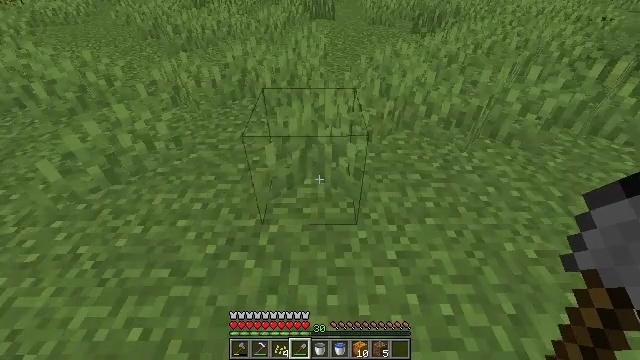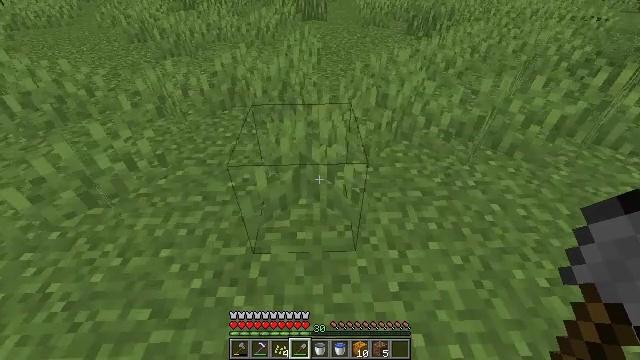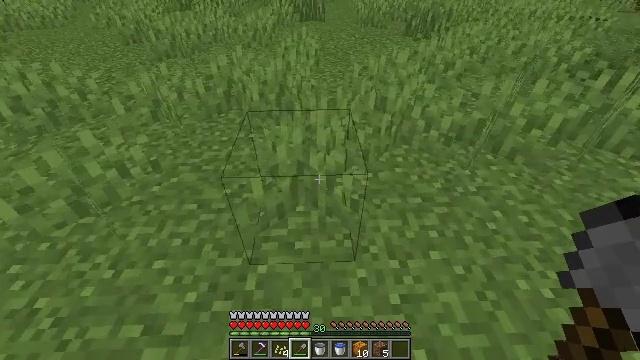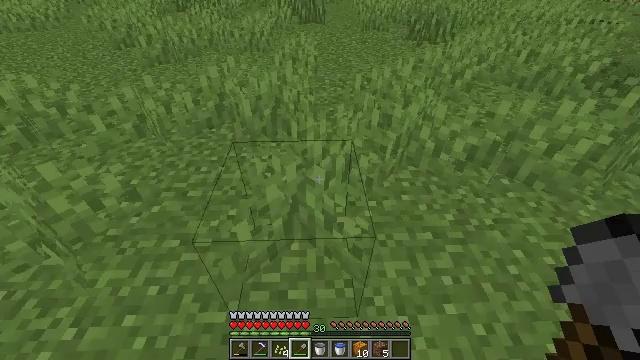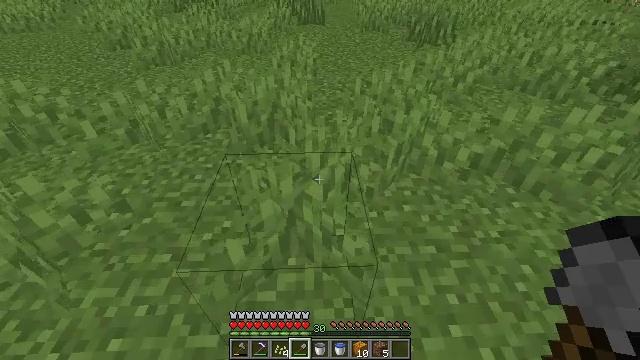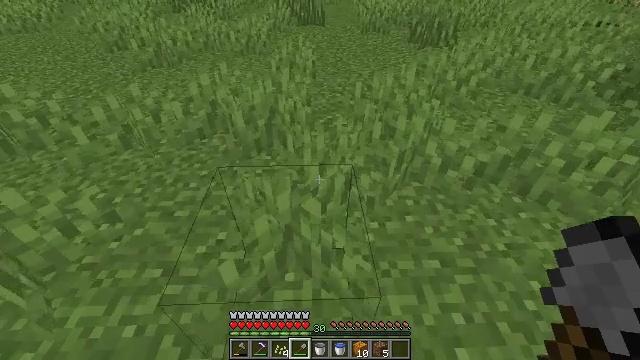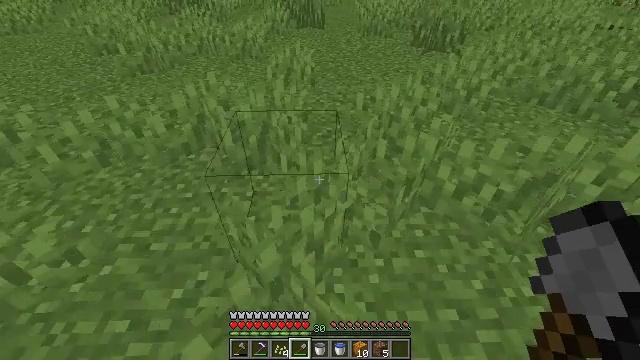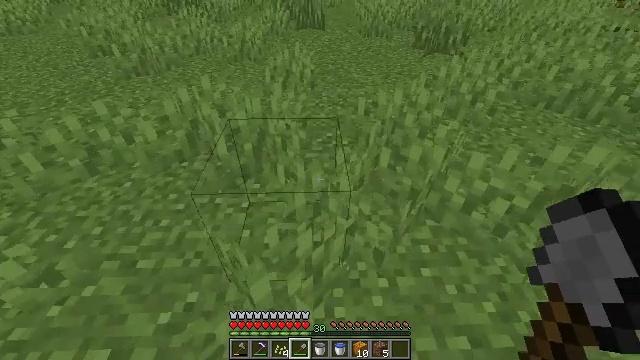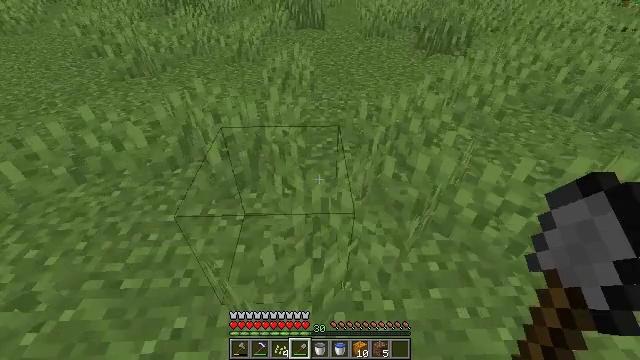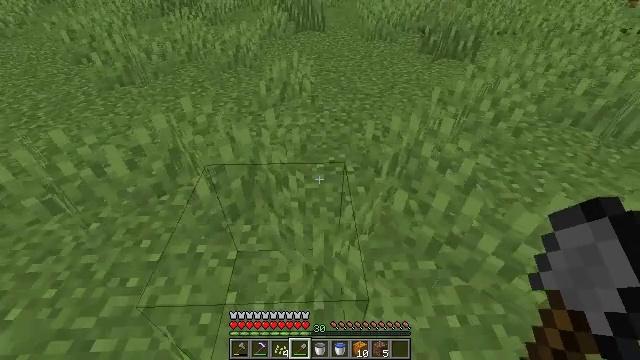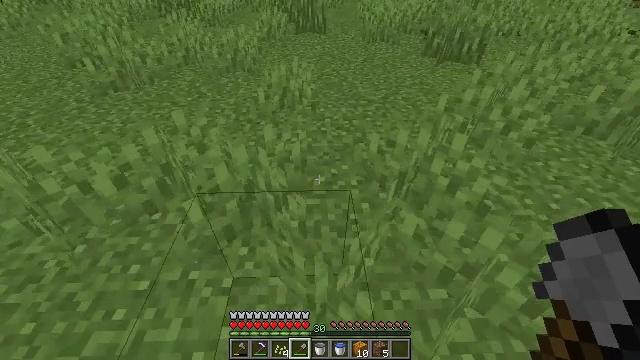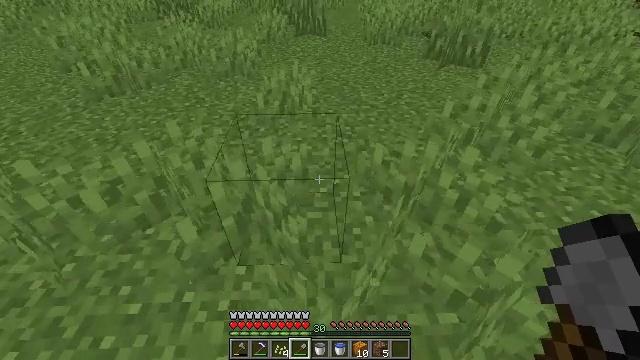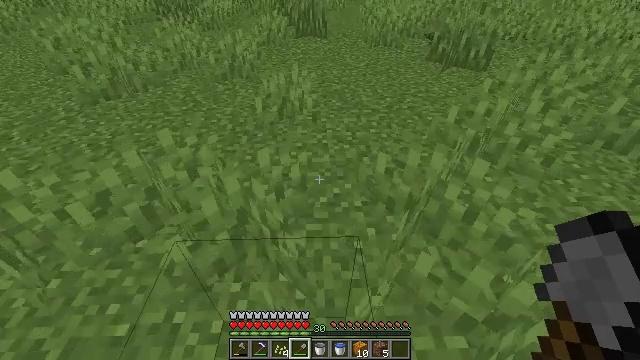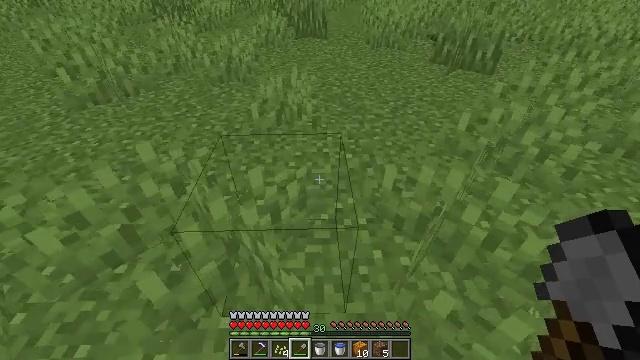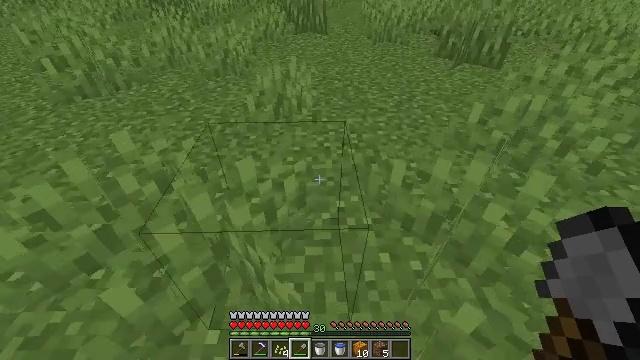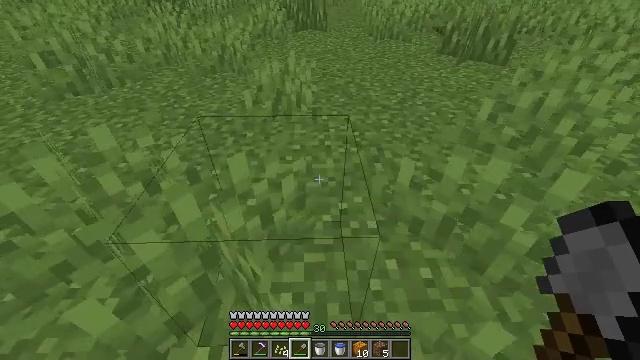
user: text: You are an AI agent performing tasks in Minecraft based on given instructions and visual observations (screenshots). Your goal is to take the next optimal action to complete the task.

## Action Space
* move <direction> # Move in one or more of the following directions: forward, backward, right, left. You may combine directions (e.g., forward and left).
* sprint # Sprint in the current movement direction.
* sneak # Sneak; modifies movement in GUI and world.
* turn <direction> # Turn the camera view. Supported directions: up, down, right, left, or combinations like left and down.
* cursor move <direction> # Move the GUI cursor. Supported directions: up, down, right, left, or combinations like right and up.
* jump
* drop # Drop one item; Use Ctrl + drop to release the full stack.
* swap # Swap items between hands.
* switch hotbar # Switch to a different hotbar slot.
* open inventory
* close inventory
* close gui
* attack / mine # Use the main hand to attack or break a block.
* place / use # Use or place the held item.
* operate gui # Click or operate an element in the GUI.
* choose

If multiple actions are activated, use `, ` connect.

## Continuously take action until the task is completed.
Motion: motion action
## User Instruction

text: Gather tall grass by hitting it.
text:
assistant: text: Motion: move forward, turn right
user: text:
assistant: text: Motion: move forward
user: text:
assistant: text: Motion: move forward
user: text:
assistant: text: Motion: move forward
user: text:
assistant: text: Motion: move forward
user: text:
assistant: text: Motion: move forward
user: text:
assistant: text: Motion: move forward
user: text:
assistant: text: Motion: move forward
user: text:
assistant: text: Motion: move forward
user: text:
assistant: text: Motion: move forward
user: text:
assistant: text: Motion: move forward
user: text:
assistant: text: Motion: move forward, sneak
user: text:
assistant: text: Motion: move forward, sneak
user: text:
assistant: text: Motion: move forward, sneak
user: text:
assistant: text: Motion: move forward, sneak
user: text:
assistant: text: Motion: move forward, sneak
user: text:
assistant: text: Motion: move forward, sneak
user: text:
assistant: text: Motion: move forward, sneak
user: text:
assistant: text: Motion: move forward, sneak
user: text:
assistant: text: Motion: move forward, sneak
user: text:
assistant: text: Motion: move forward, sneak
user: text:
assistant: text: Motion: move forward, sneak
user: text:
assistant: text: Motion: move forward, sneak
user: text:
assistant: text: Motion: move forward, sneak
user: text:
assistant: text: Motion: move forward, sneak
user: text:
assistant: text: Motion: move forward, sneak
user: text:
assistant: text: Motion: move forward, sneak
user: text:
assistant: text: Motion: move forward, sneak
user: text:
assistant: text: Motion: move forward, sneak
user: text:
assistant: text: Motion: move forward, sneak